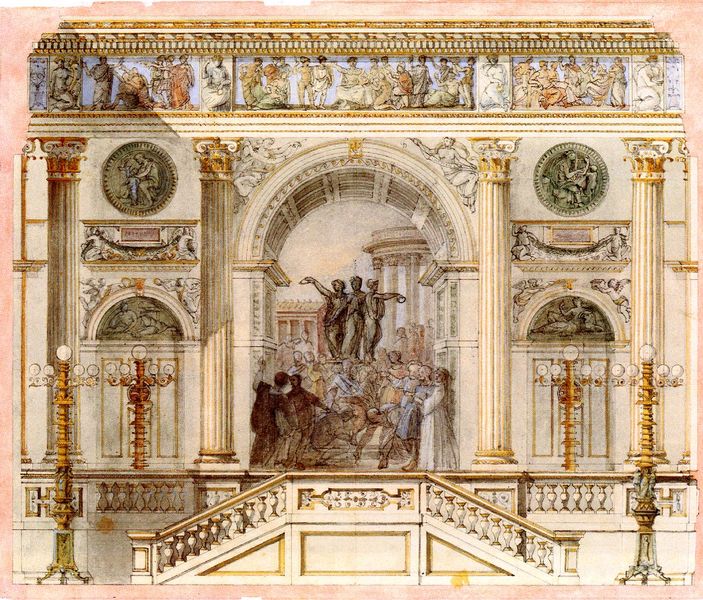
Titel: Polytechnikum
Künstler: Gottfried Semper
Standort: Zürich, Polytechnikum (EU - CH)
Schlagwörter: schatten, weiß, menschen, lampen, skizze, säulen, zeichnung, fest, architektur, gold, front, rosa, kreis, skulptur, statue, relief, bogen, fassade, figuren, rundbogen, treppe, treppen, jugendstil, ornamente, muse, leuchter, aufgang, geländer, stufen, arkade, volk, entwurf, fries, portal, sims, griechisch, fresko, triumphbogen, aufriss, nischen, kassetendecke, oranment, fassdae, 7